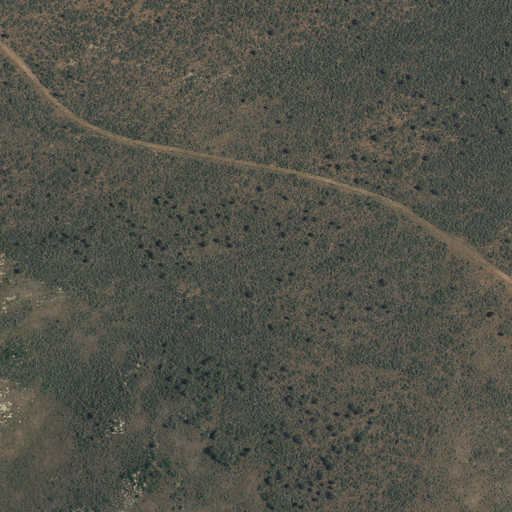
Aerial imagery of cape in Utah named Moonwater Point containing shrub, evergreen forest, and grassland